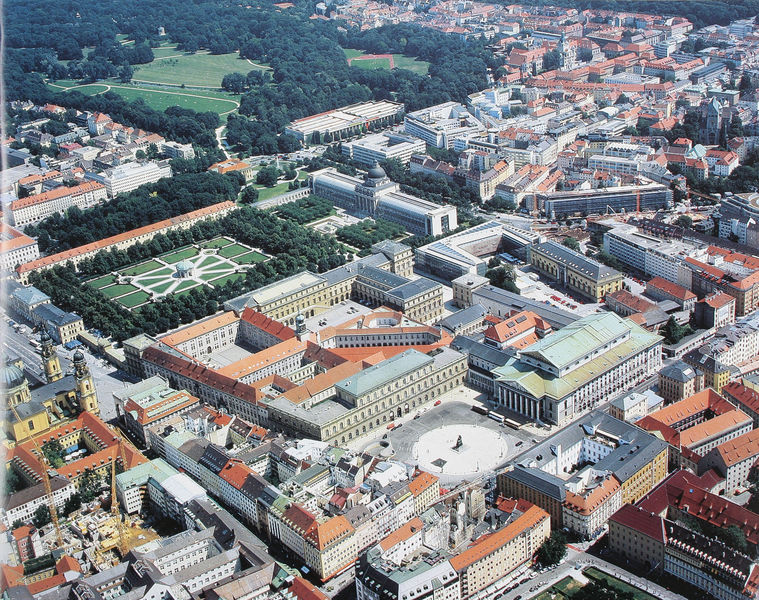
Titel: Luftaufnahme der Residenz München und ihrer Umgebung
Künstler: Verschiedene
Standort: München
Institution: Residenz
Schlagwörter: baum, weiß, bäume, grün, landschaft, stadt, fenster, grau, orange, strasse, säulen, anlage, dach, gebäude, haus, park, parkanlage, rot, schloss, architektur, ferne, horizont, häuser, weite, kirche, oper, wald, kreis, rund, fassaden, dächer, giebel, ziegel, farbe, hof, platz, vogelperspektive, aufsicht, foto, fotografie, luftaufnahme, photographie, stadtansicht, münchen, draufsicht, photo, portal, farbfoto, residenz, portikus, strassen, opfer, pavillion, englischer garten, höfe, baustelle, königsbau, hofgarten, pinakothek, innenhöfe, nationaltheater, theatinerkirche, maximilianstrasse, plätze, grünflächen, vogelsicht, großstadt, statur, brunnenhof, grottenhof, odeonsplatz, staatstheater, kräne, marstall, königshof, krähne, ludwigstrasse, staatskanzlei, allerheiligenhofkirche, dachformen, ensembel, flugaufnahme, innhof, marienhof, may josef platz, odeonaplatz, prinzregentenstraße, psrk